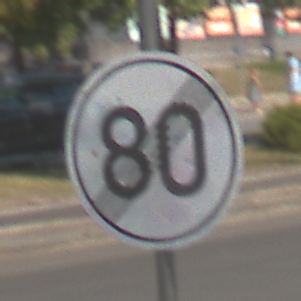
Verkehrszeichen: EndeGeschwindigkeit80
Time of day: Midday
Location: Outdoor (Urban)
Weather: Clear
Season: NotSpecified
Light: Natural